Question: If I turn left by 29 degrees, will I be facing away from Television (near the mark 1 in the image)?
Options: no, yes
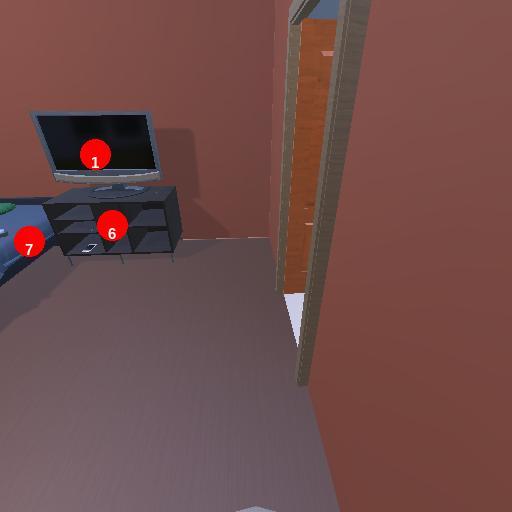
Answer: no